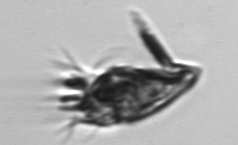
Label: Tontonia_appendiculariformis